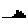
Label: zigzag